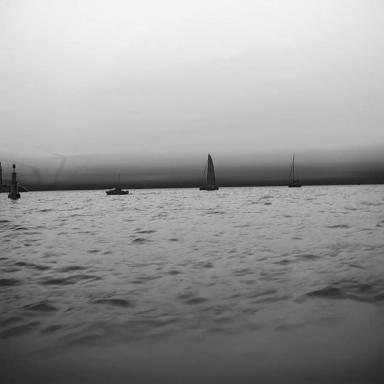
There are two sailboats in the infrared image.